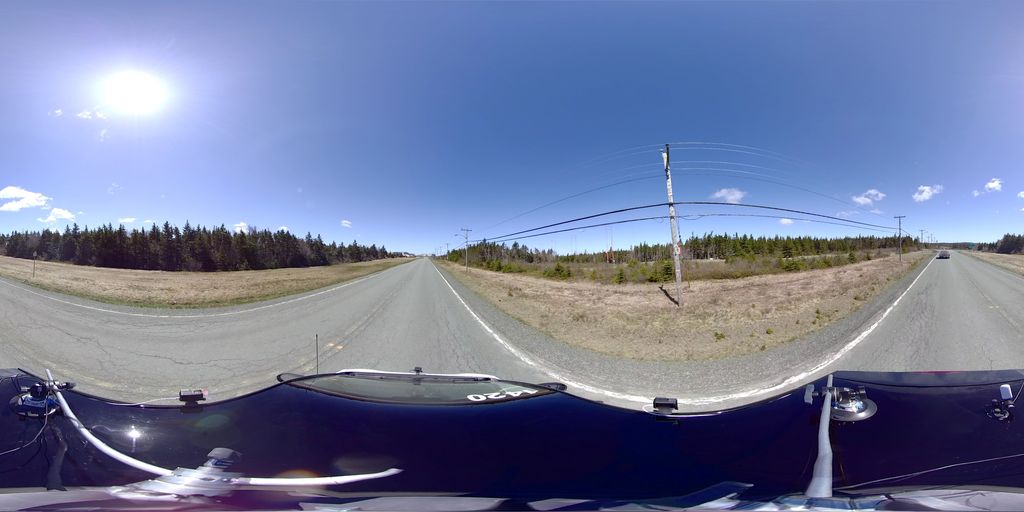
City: st_johns